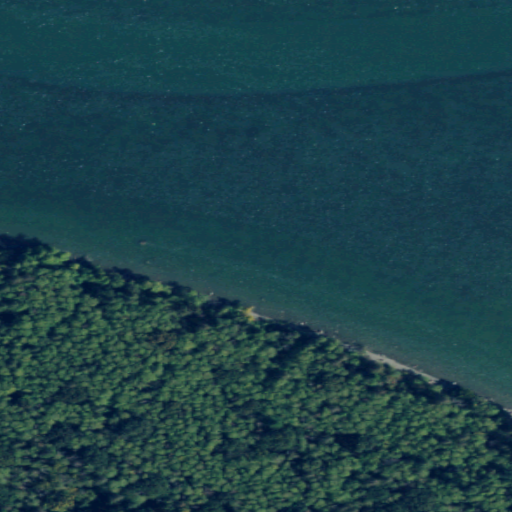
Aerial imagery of beach in Washington named Neontawanta Beach containing open water, deciduous forest, mixed forest, barren land, and evergreen forest